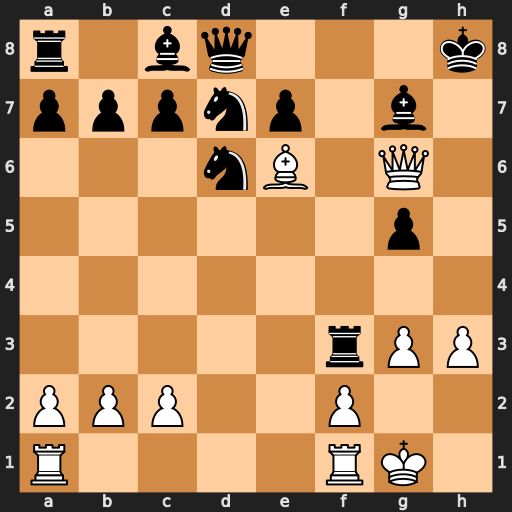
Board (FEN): r1bq3k/pppnp1b1/3nB1Q1/6p1/8/5rPP/PPP2P2/R4RK1
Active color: w
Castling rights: -
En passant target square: -
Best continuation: Qh5+ Bh6 Qxh6#